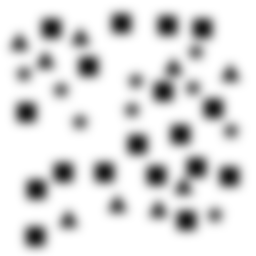
Squares: 18
Triangles: 9
Stars: 9
Total shapes: 36